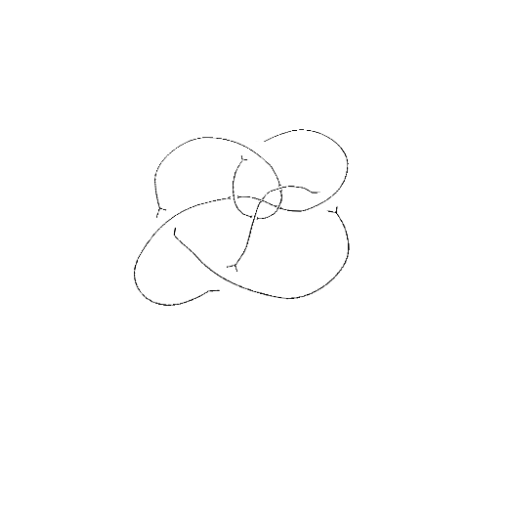
Crossing number: 9